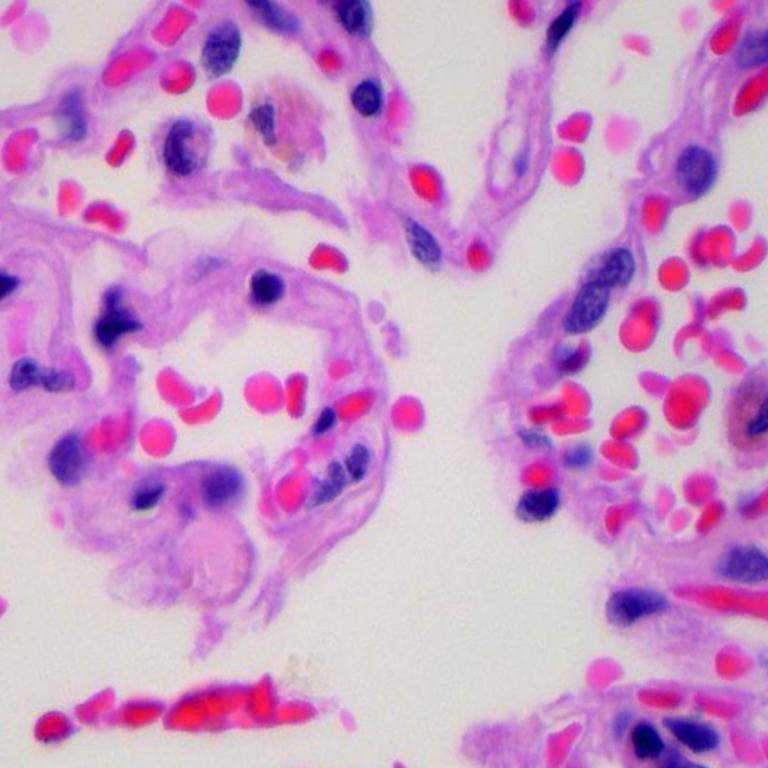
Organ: lung
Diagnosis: benign